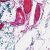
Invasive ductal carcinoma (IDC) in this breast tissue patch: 0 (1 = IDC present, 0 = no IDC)